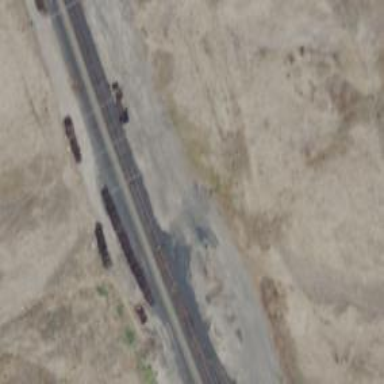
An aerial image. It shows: Railway siding with rails.